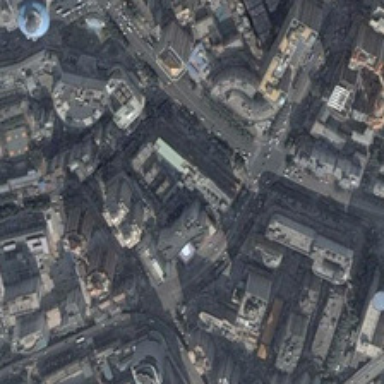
Many buildings are in a business area .